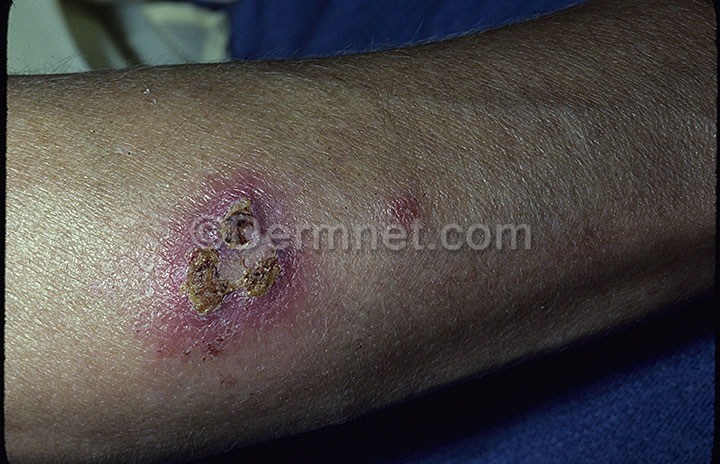
Disease: Cellulitis Impetigo and other Bacterial Infections